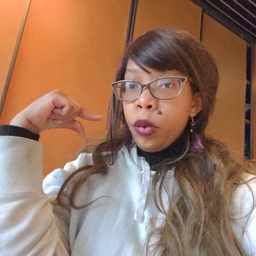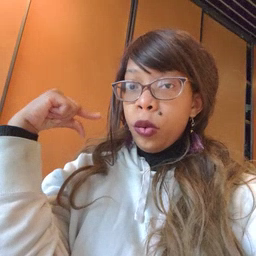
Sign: goose